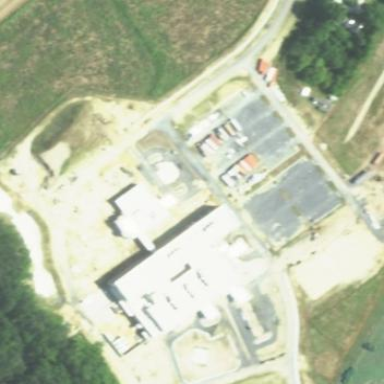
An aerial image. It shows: Hospital providing healthcare services.